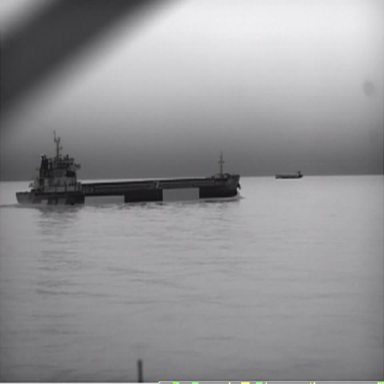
There are two liners in the infrared image.